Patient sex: F
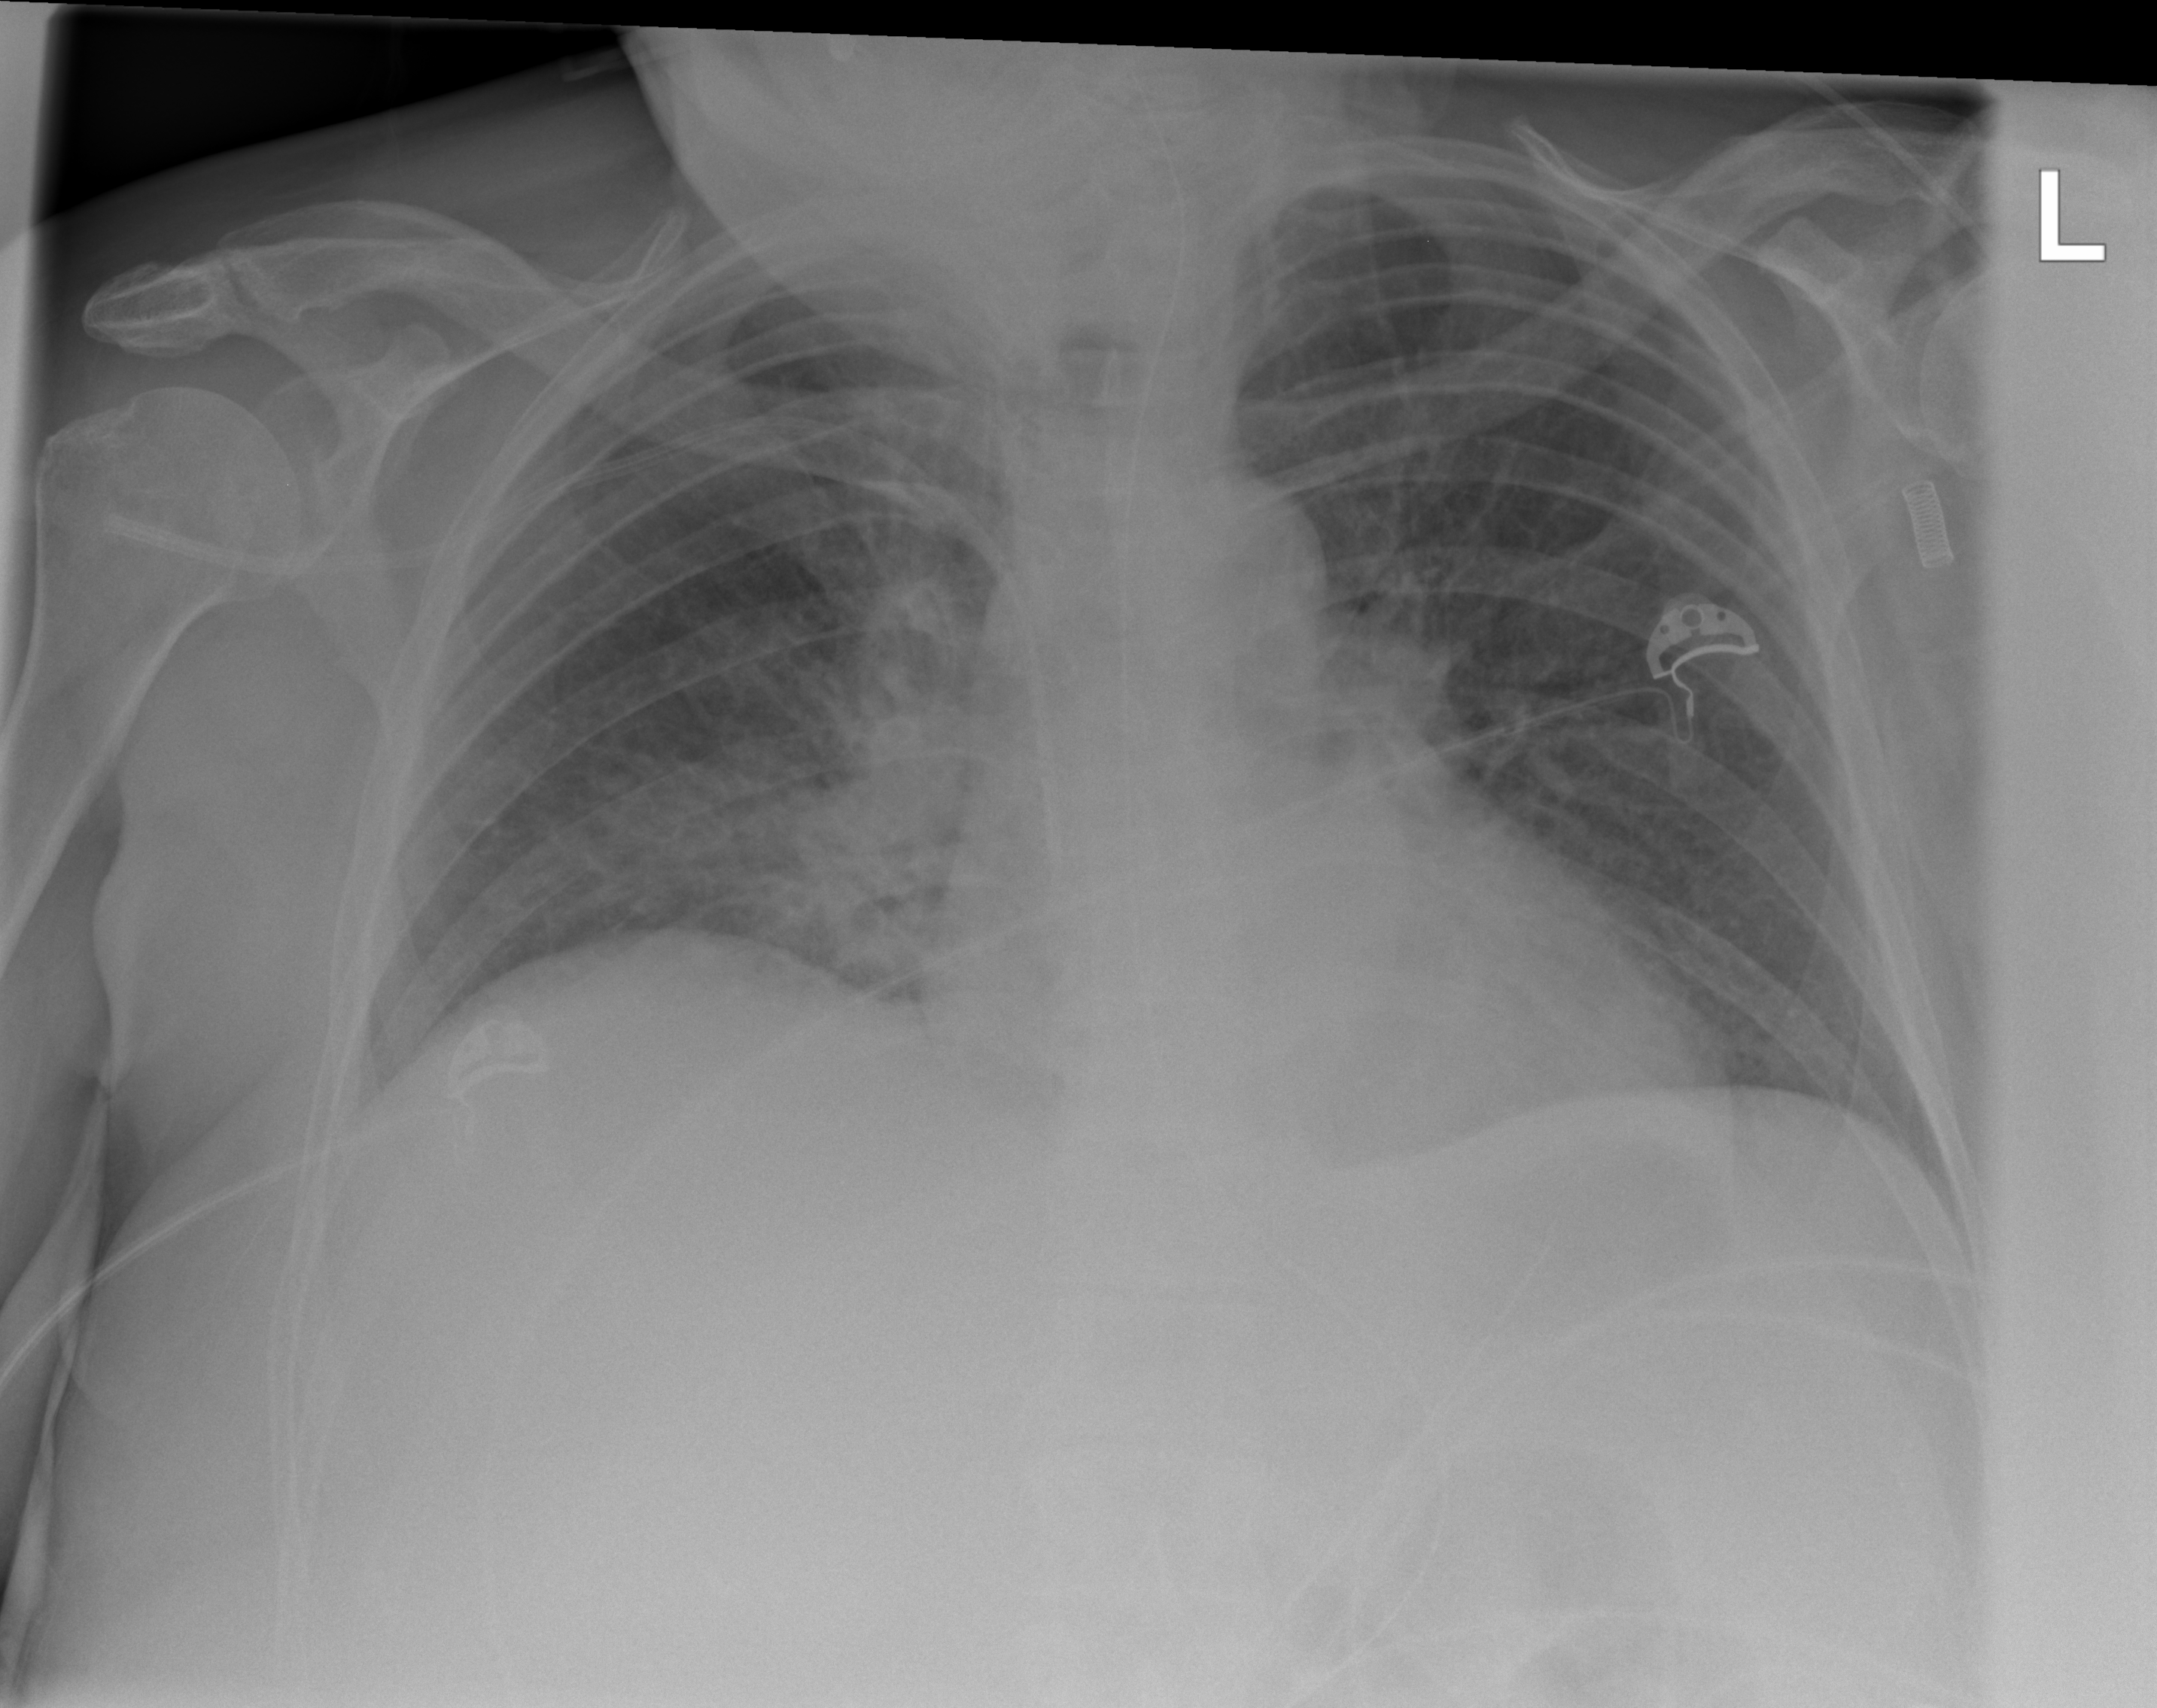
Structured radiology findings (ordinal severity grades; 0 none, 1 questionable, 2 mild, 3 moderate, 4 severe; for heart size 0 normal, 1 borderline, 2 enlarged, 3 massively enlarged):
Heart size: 0
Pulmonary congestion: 0
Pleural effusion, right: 2
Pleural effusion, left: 2
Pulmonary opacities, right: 3
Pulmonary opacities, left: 0
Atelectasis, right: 2
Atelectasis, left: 0